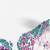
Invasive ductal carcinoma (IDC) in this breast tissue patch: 0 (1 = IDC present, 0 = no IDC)